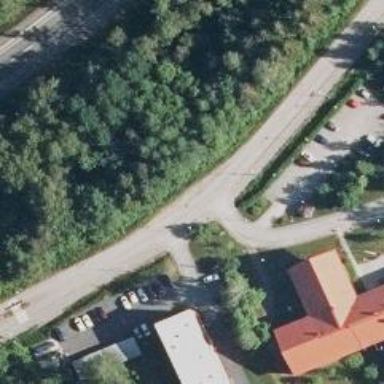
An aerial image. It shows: Cycleway.